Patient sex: M
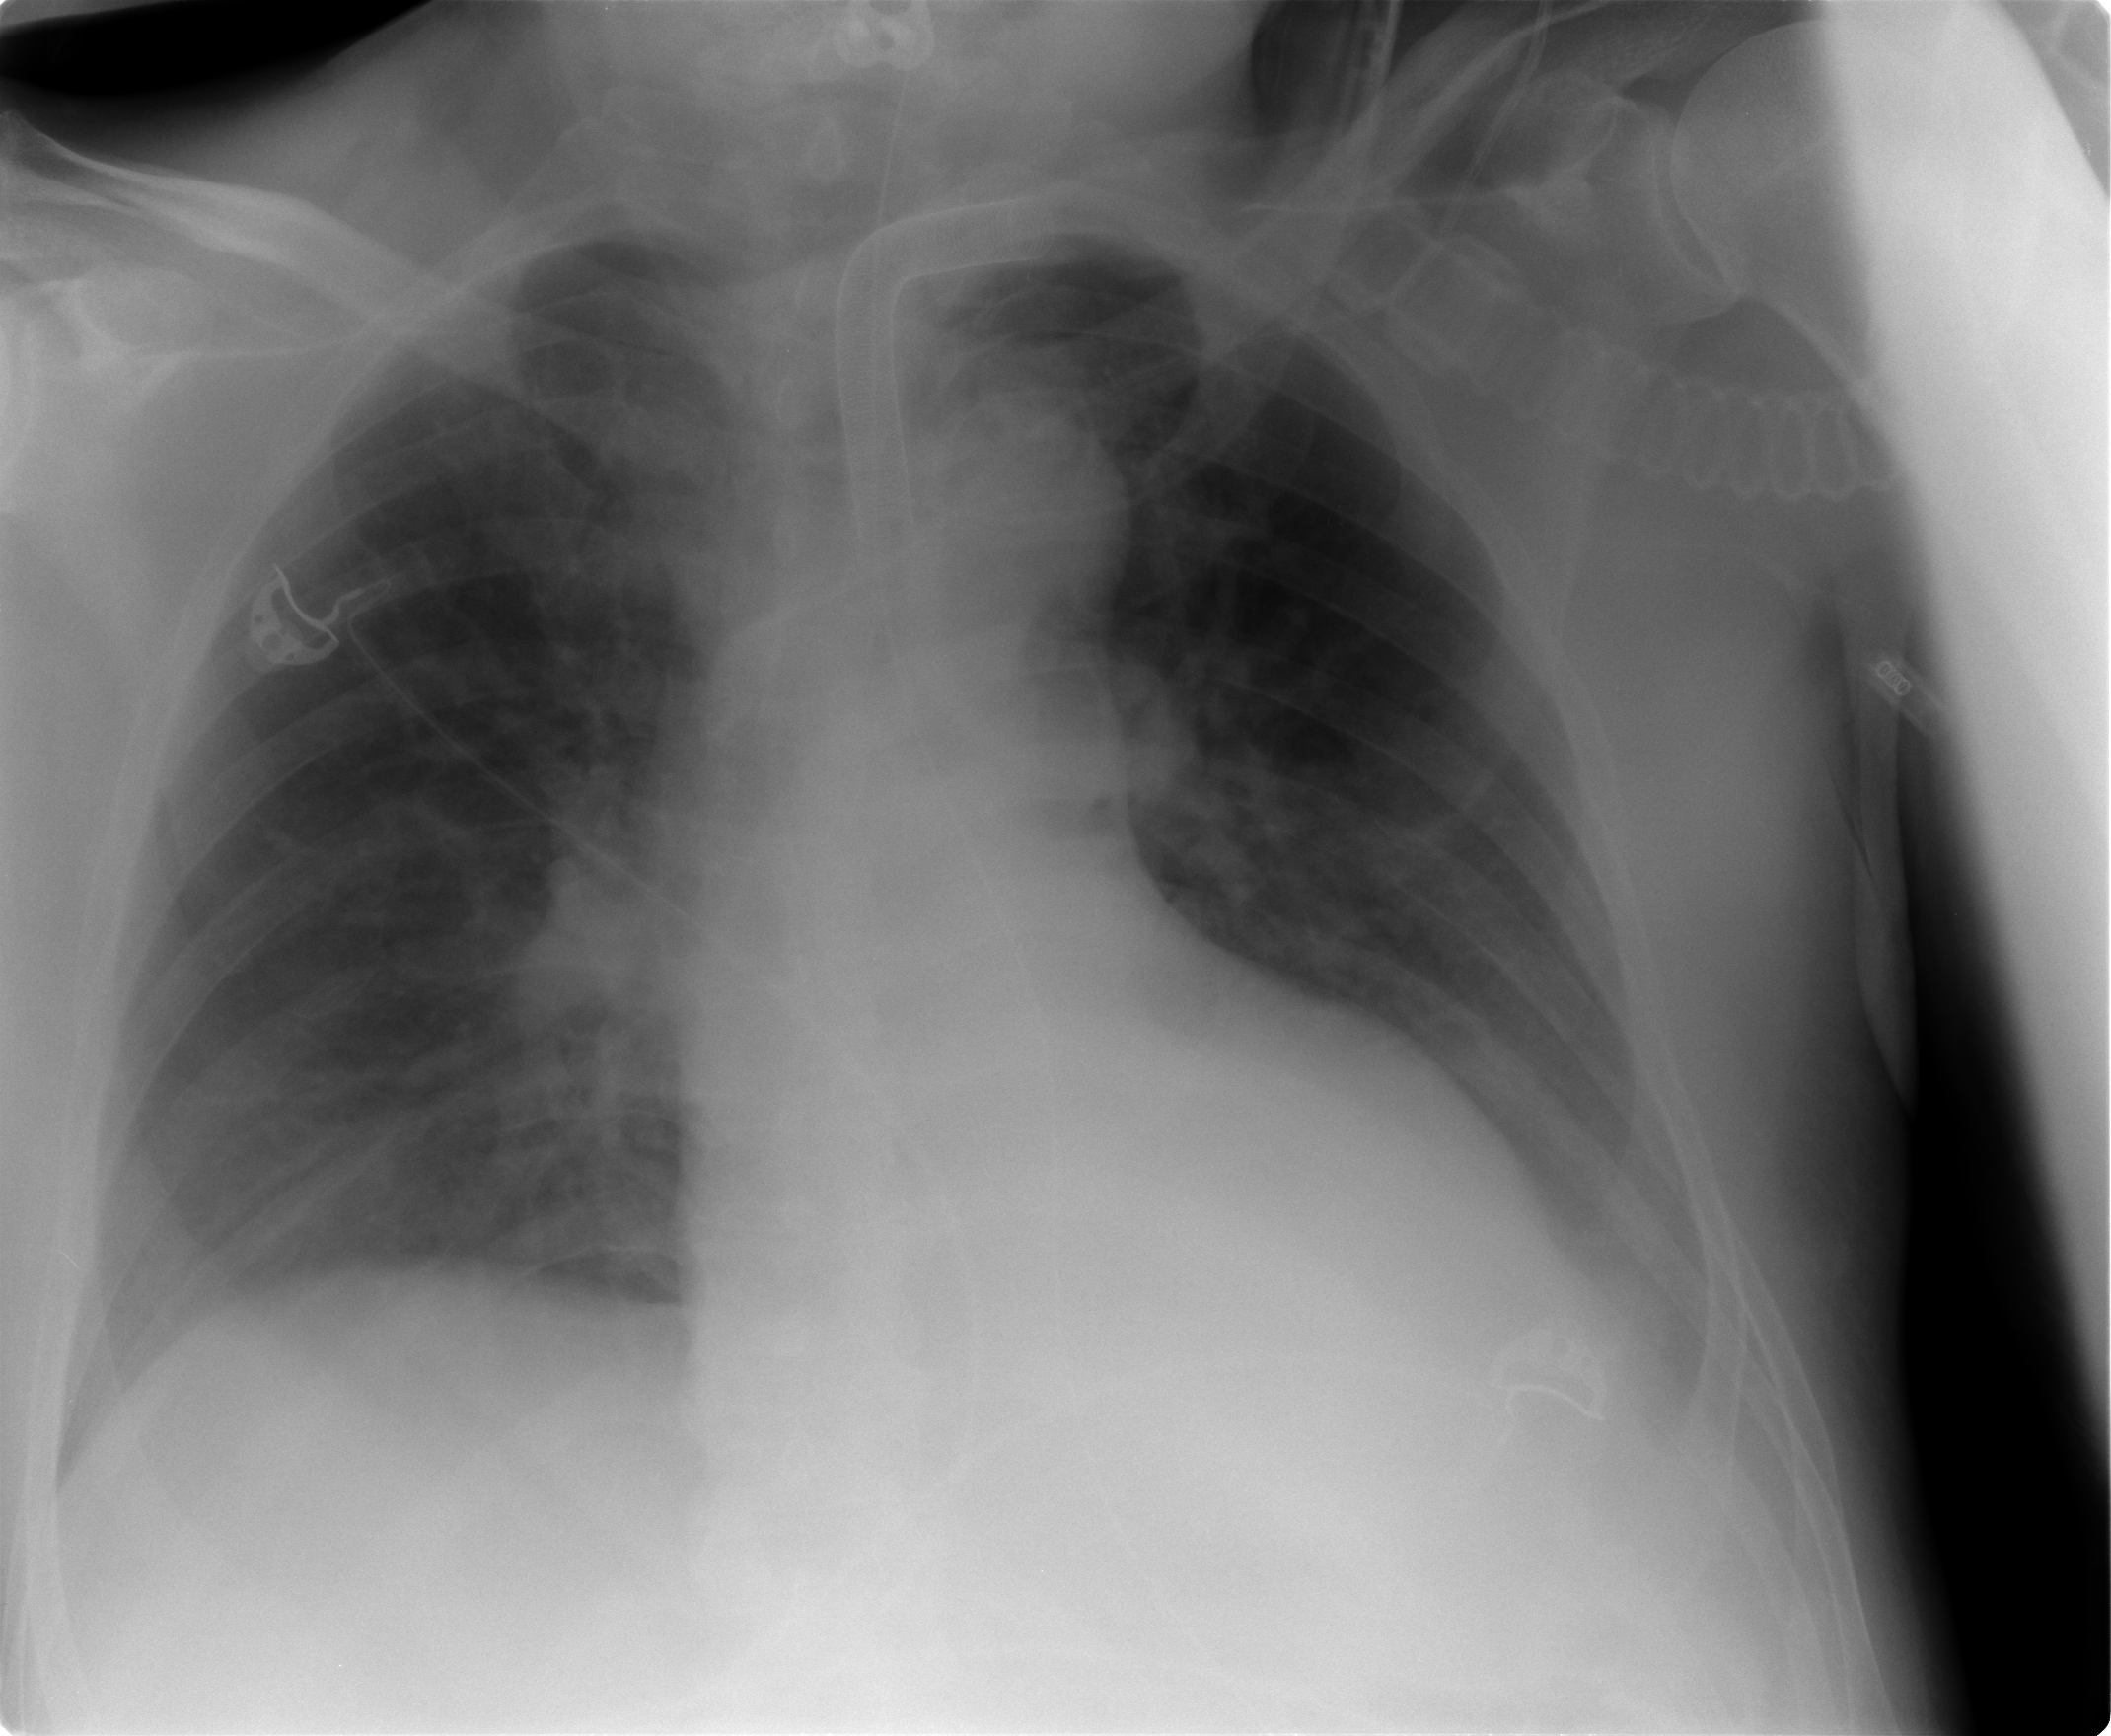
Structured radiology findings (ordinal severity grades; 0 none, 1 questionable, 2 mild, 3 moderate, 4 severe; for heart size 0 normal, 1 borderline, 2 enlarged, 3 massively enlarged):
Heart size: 2
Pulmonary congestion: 2
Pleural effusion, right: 0
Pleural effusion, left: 1
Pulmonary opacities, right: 0
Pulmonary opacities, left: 0
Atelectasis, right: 0
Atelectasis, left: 2